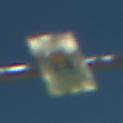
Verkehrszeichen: FahrzeugeMitWassergefaehrdenderLadungOhnePfeilsymbol
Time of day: MorningAfternoon
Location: Outdoor (Special)
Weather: Clear
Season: NotSpecified
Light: Natural